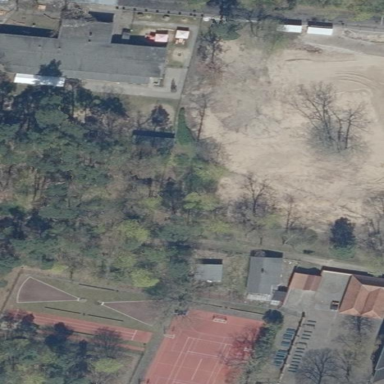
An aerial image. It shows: Kindergarten.